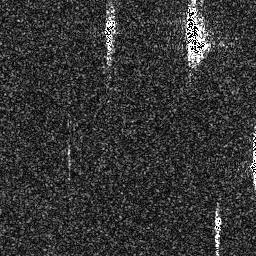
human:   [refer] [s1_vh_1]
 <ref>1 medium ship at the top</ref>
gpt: <box>[[38, 5, 45, 20, 0]]</box>